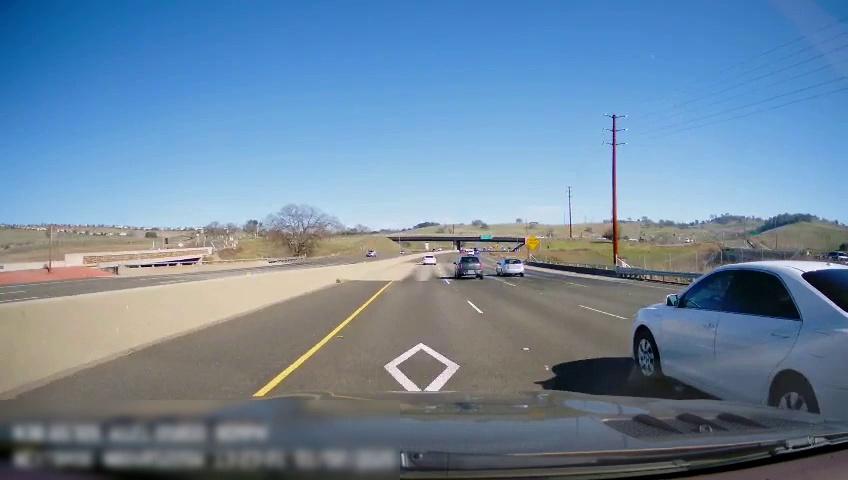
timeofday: Day
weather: Sunny
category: Drivable Space
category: Drivable Space
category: Vehicles | SUV
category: Vehicles | Car
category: Vehicles | Car
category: Vehicles | Car
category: Vehicles | SUV
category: Lanes | Current Lane
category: Lanes | Current Lane
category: Lanes | Alternate Lane
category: Lanes | Alternate Lane
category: Lanes | Alternate Lane
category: Lanes | Opposite Lane
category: Lanes | Opposite Lane
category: Lanes | Opposite Lane
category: Traffic | Signs